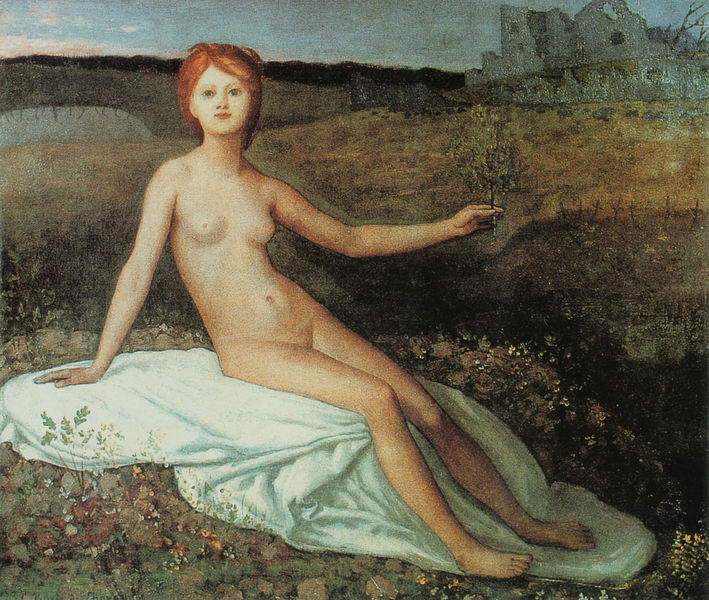
Titel: Die Hoffnung
Künstler: Pierre Puvis de Chavannes
Standort: Paris
Institution: Musée d'Orsay
Schlagwörter: akt, baum, blau, blätter, dunkel, fuß, hand, haut, himmel, laub, nackt, schatten, wasser, weiß, fluss, grün, landschaft, mädchen, see, sitzen, stadt, äste, abend, blume, blumen, braun, brust, busen, finger, frau, frisur, grau, haar, hell, licht, mund, nase, blick, dame, gebäude, gras, rot, tuch, wiese, jung, architektur, arm, arme, augen, barock, blass, falten, gesicht, inkarnat, lang, steine, hände, portrait, porträt, ast, birke, ferne, hügel, natur, brücke, busch, haare, sitzend, tücher, decke, blatt, pflanze, pflanzen, frontal, kontrast, lippen, scheitel, garten, beine, bäumchen, lächeln, bein, brüste, füße, liegen, sitz, berge, mauer, romantik, jugendstil, sitzt, farn, bauch, laken, nackte, bauchnabel, dünn, rothaarig, eva, ruine, unterlage, burg, kreuz, ödnis, zweig, fkk, nakt, jungfrau, hodler, gemäuer, rau, kreuze, rote haare, rasiert, garb, grab, blauer himmel, gräber, abstützen, antlitz, bleich, este, venus, eiche, kamerablick, kraut, schemen, hält, ackt, alabaster, unschuld, nude, rotes haar, wiß, iese, armg, ast rot, fallten, hortus conclusus, runine, weißes tuch, mädchenakt, titen, öde landschaft, otnackt